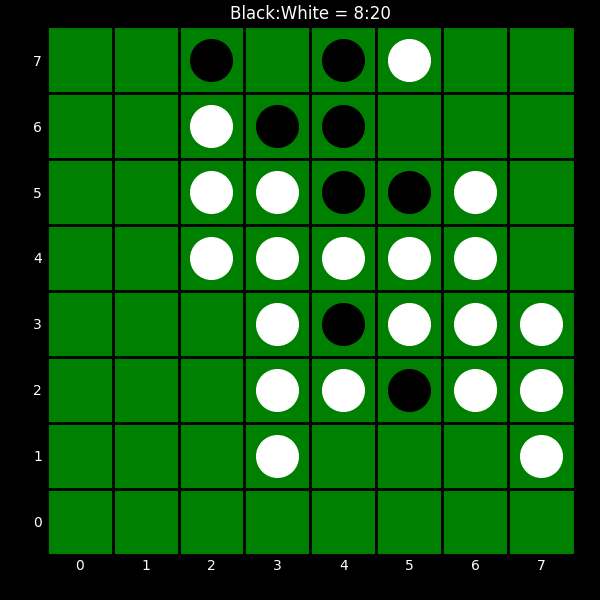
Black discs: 8
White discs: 20